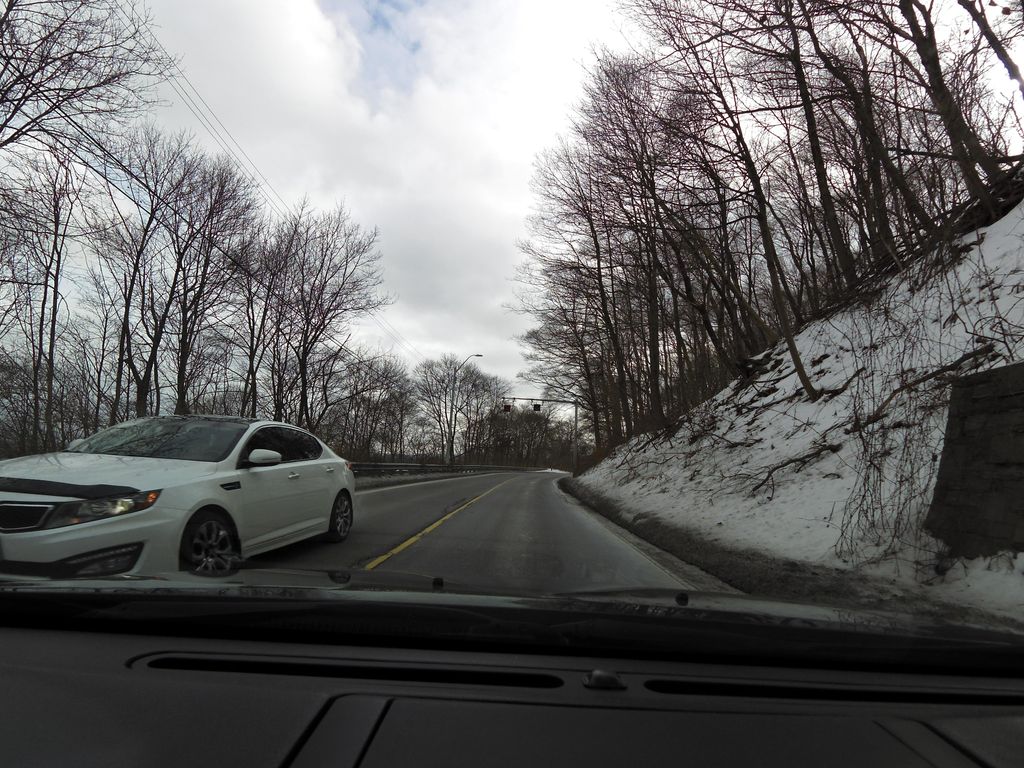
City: hamilton